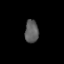
Tissue: lung
Cell type: Epithelial cells
Senescence score: 0.2246
Nuclear area (px): 307
Mean DAPI intensity: 93.091